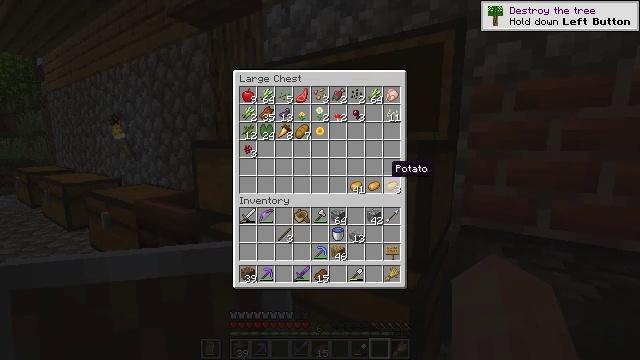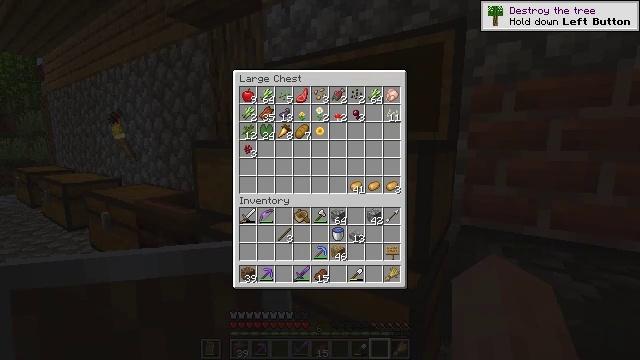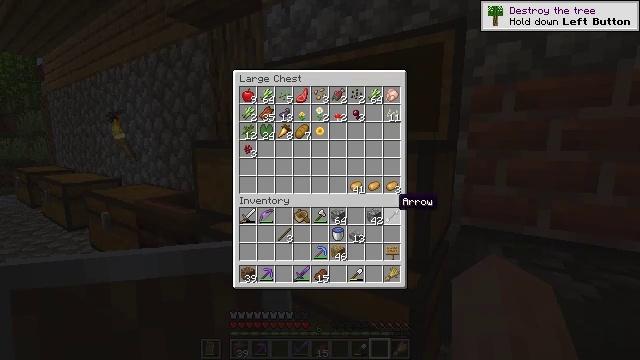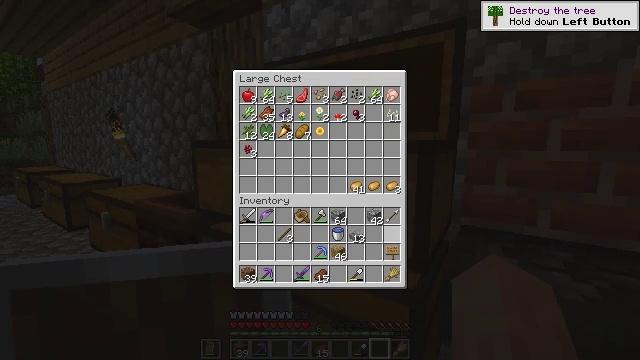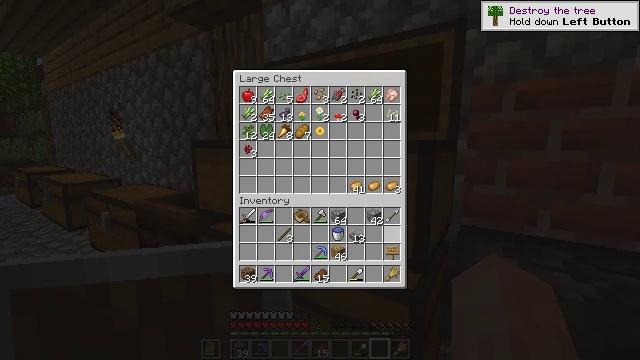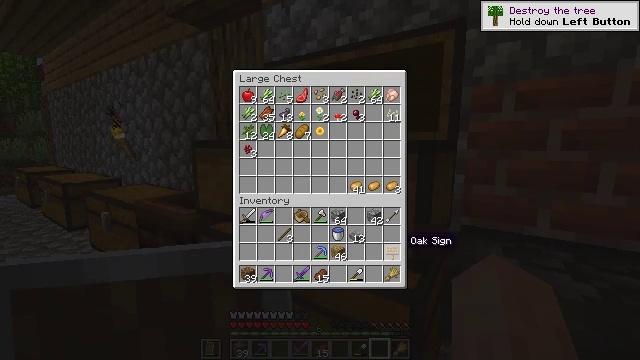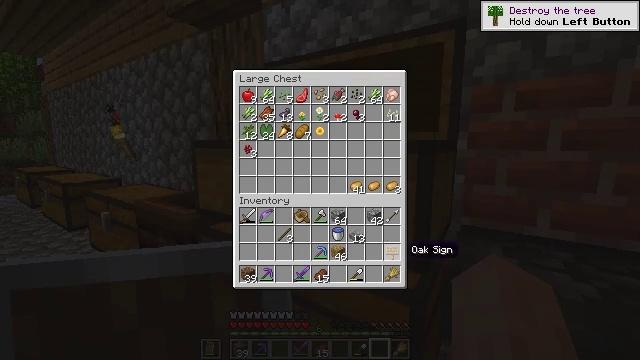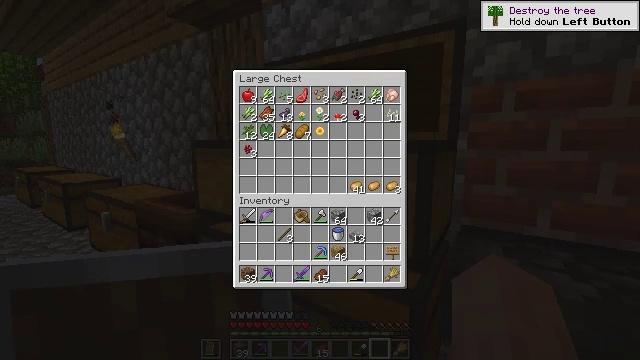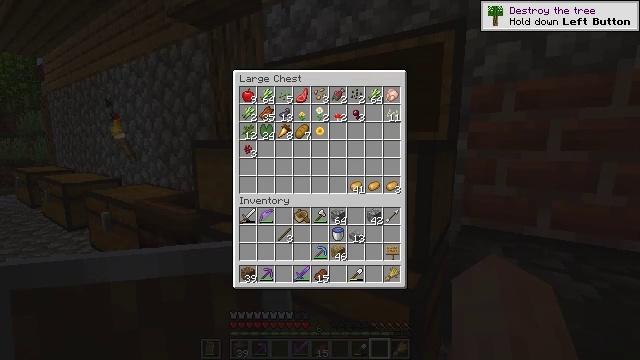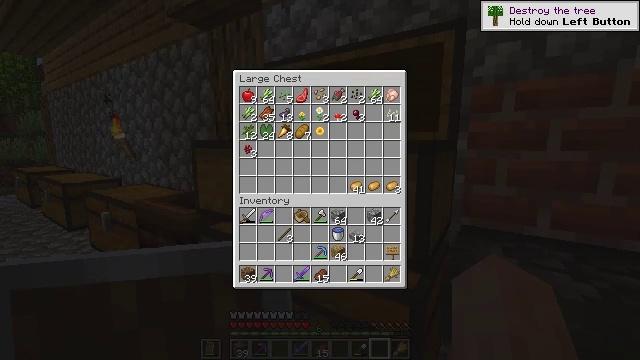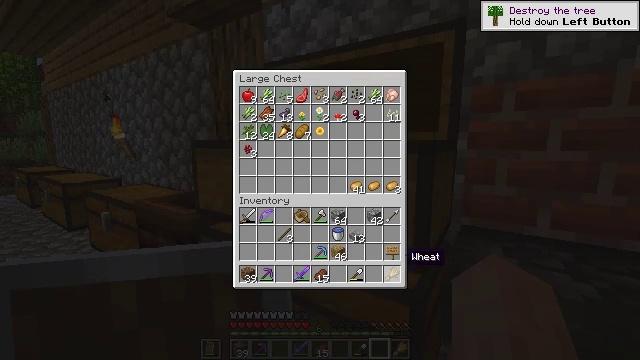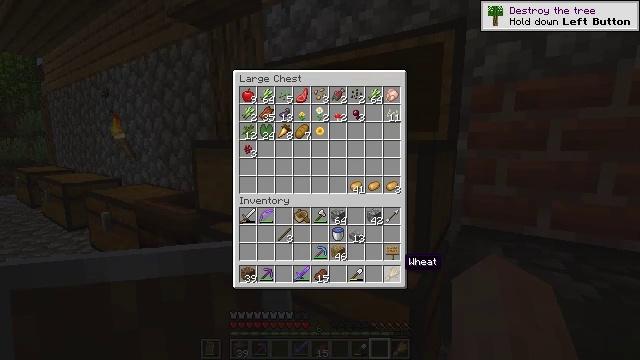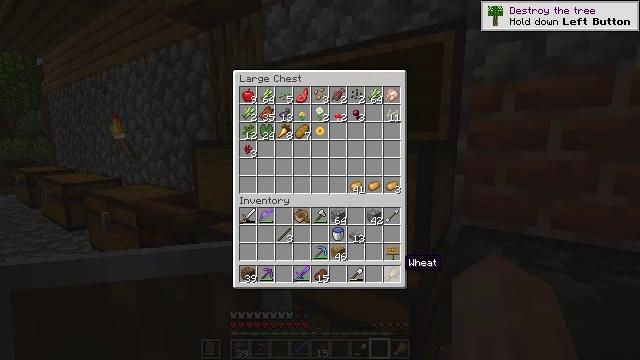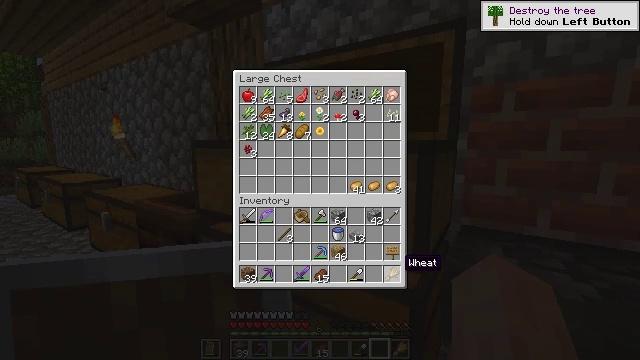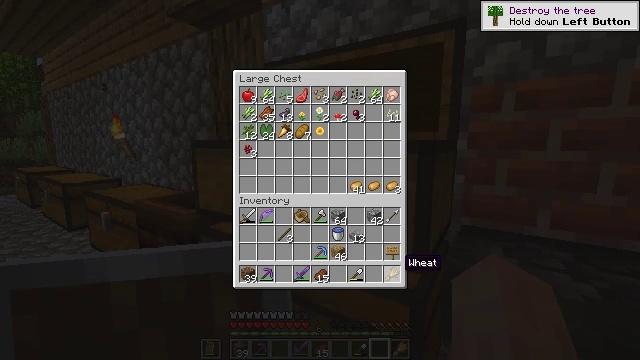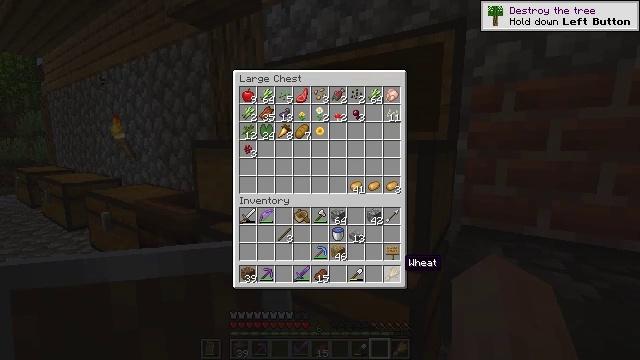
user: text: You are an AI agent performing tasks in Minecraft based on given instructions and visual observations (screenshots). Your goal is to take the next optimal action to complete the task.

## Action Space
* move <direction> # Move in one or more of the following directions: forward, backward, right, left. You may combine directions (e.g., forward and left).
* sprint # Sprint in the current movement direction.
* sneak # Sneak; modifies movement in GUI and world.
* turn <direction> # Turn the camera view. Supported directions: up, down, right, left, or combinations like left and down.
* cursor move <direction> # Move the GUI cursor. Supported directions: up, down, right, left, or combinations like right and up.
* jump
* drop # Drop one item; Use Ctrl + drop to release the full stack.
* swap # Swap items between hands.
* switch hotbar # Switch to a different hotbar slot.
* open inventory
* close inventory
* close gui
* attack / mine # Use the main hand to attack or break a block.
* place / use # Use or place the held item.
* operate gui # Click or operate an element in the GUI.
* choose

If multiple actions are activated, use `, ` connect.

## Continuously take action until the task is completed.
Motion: motion action
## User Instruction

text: Get observer for redstone contraptions.
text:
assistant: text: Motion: turn down
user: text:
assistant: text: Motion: turn down
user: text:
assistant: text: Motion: turn down
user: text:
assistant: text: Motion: turn down
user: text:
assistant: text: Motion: turn down
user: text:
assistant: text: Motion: turn down
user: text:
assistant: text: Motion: no_op
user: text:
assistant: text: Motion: sneak
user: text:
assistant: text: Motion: sneak
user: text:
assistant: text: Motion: sneak
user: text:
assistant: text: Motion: sneak
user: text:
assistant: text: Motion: sneak
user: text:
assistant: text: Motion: sneak
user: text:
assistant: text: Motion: sneak
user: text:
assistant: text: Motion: sneak
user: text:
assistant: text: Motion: sneak
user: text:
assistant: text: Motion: sneak
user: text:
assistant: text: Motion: sneak
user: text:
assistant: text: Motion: sneak
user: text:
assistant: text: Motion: sneak
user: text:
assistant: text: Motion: sneak
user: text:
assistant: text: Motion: sneak
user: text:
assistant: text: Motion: sneak
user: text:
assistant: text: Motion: sneak
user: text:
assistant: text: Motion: sneak
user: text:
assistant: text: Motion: sneak
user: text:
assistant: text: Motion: sneak
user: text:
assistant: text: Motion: sneak
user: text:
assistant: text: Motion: sneak
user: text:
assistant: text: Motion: sneak